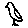
Label: bird